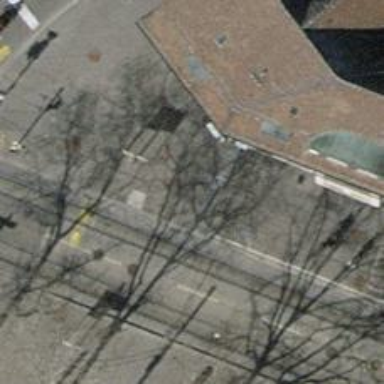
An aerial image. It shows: Street cabinet used for power utility.